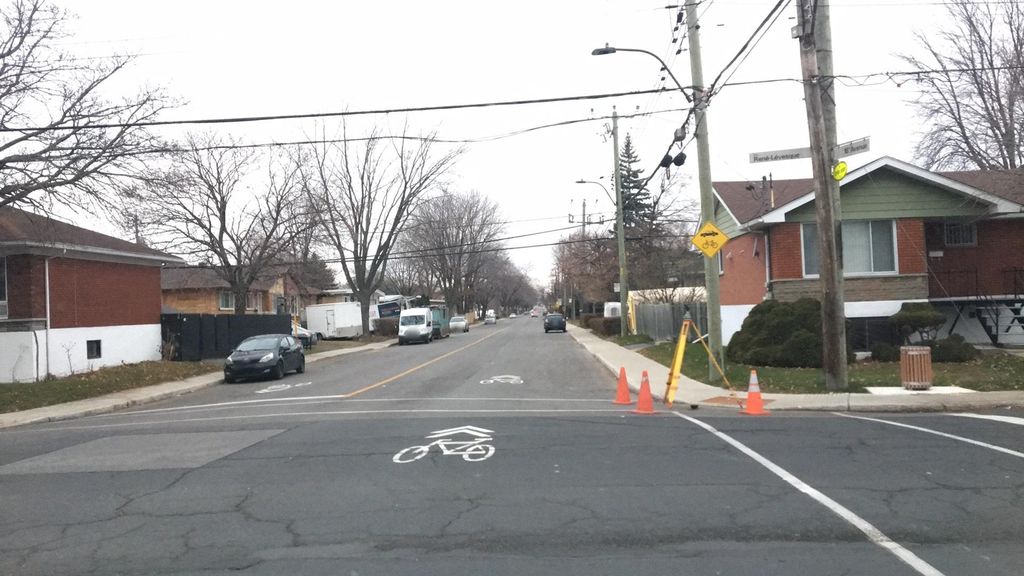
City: montreal